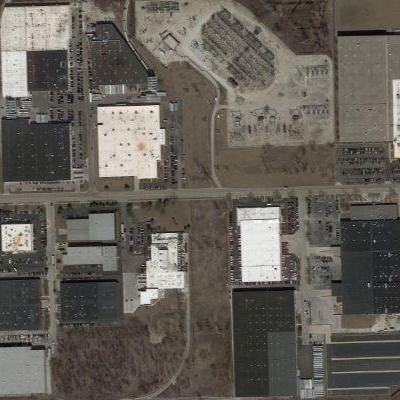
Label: cIndustry